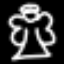
Label: angel